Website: walmart
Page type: payment
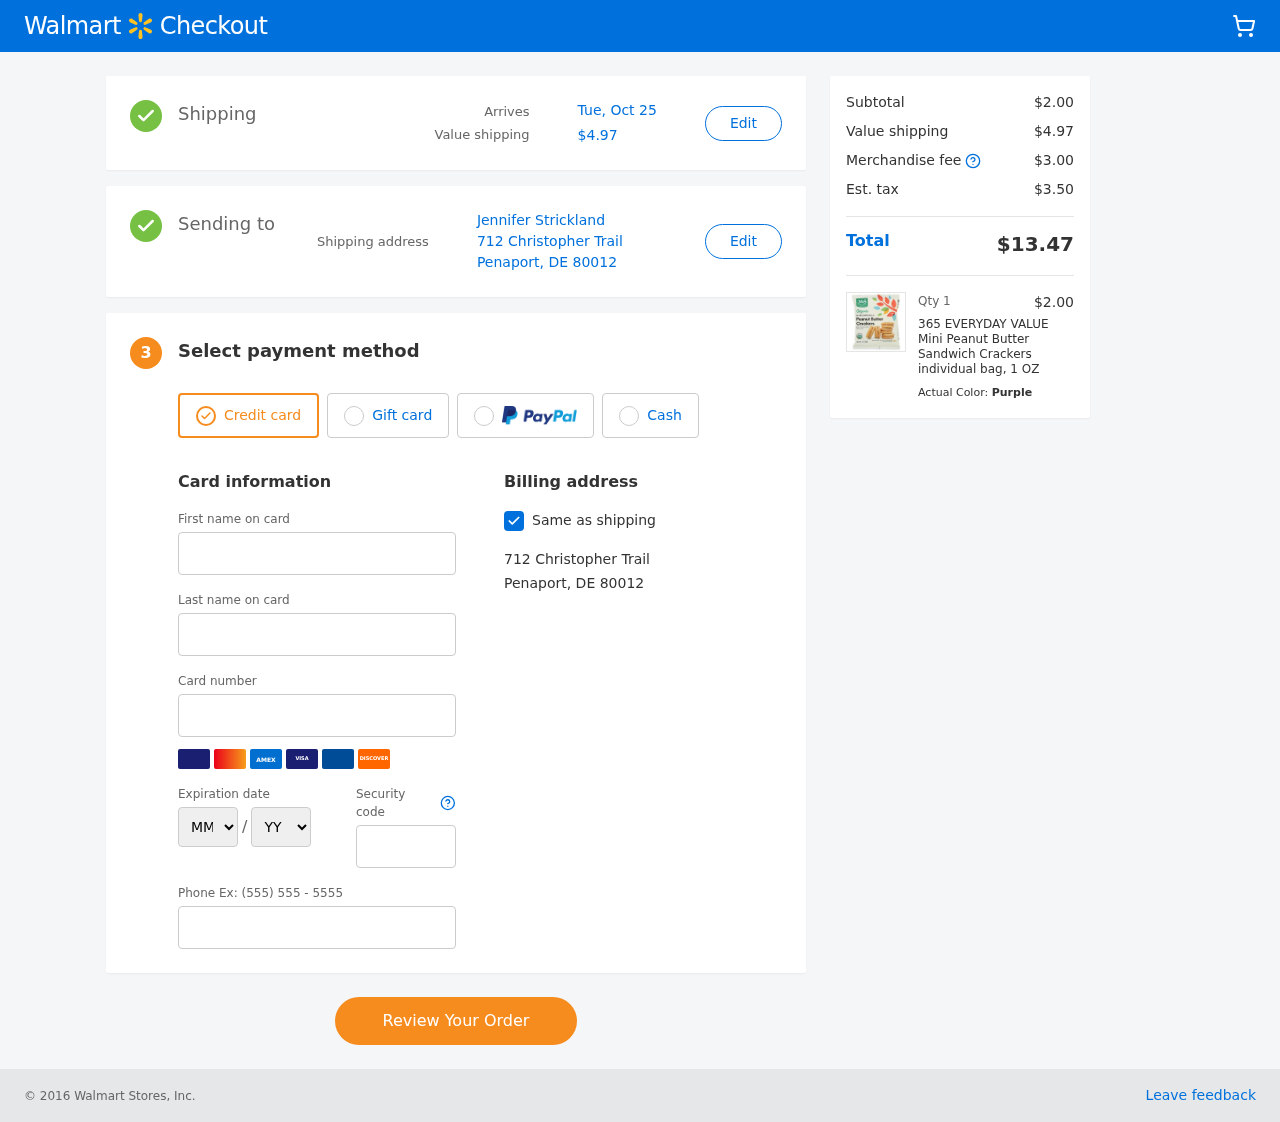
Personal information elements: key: PII_CARD_EXPIRY_MONTH
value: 07
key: PII_CARD_EXPIRY_YEAR
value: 27
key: PII_CITY_STATE_ZIP
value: Penaport, DE 80012
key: PII_FULLNAME
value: Jennifer Strickland
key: PII_STREET
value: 712 Christopher Trail
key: PII_FIRSTNAME
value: Jennifer
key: PII_LASTNAME
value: Strickland
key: PII_CARD_NUMBER
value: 3700 8498 6516 850
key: PII_CARD_CVV
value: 4486
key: PII_PHONE
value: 8583333289
Product elements: key: PRODUCT1_NAME
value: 365 EVERYDAY VALUE Mini Peanut Butter Sandwich Crackers individual bag, 1 OZ
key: PRODUCT1_PRICE
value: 2
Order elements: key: ORDER_DELIVERY_DATE
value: Tue, Oct 25
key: ORDER_SHIPPING_COST
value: $4.97
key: ORDER_SUBTOTAL
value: $2.00
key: ORDER_MERCHANDISE_FEE
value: $3.00
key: ORDER_TAX
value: $3.50
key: ORDER_TOTAL
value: $13.47
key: ORDER_NUM_ITEMS
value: Qty 1